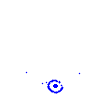
Particle: kaon